Field crop: tomato
Growth stage: 1
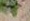
Species: solanum